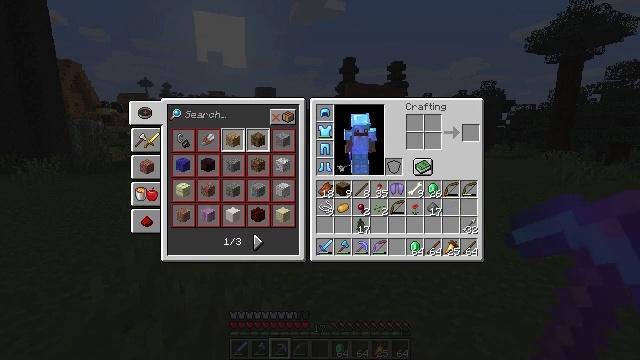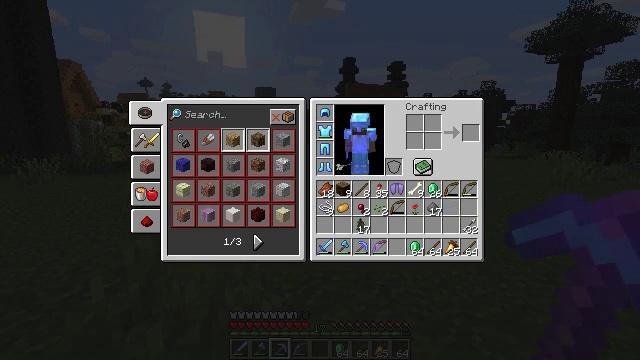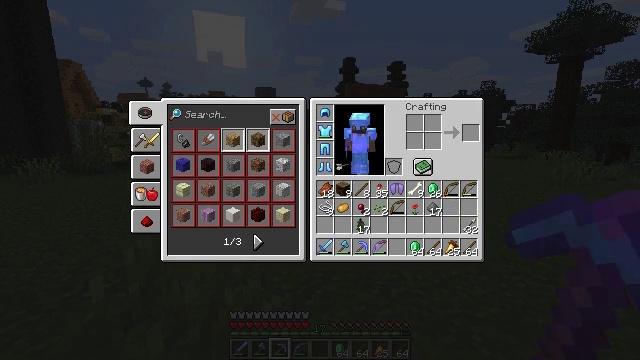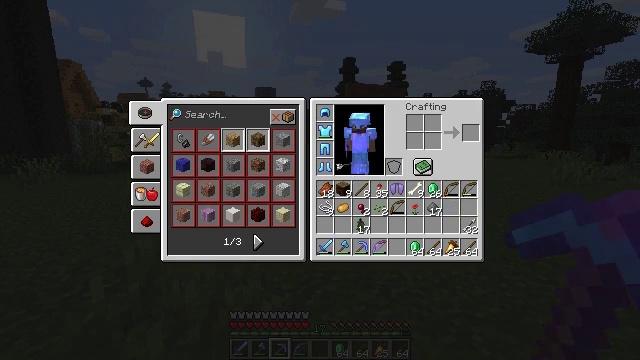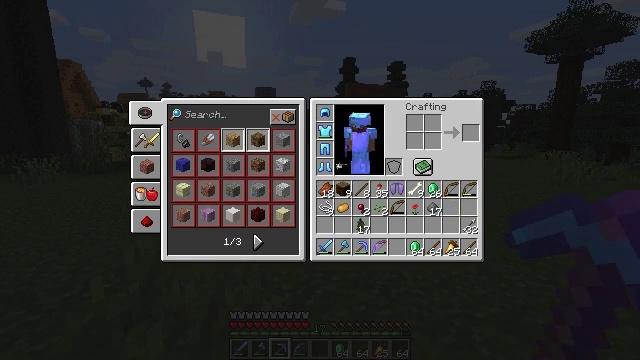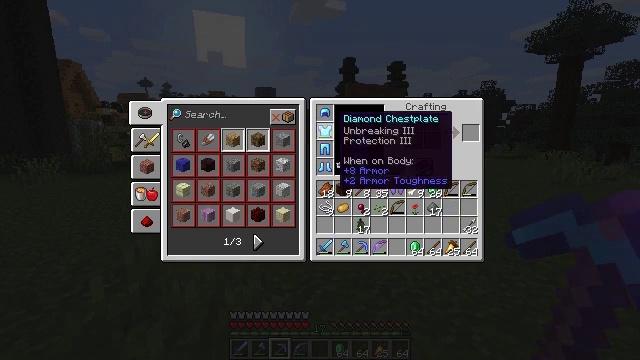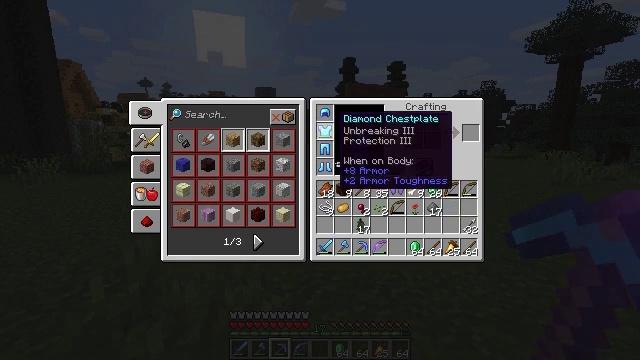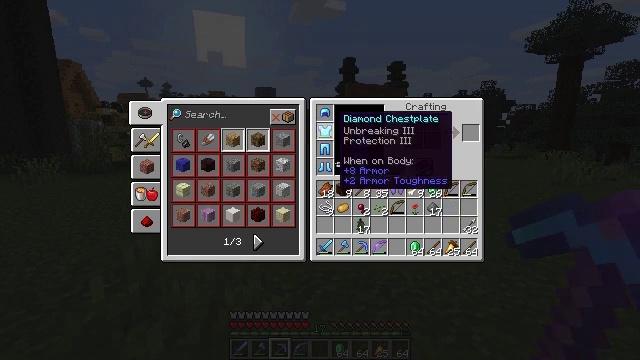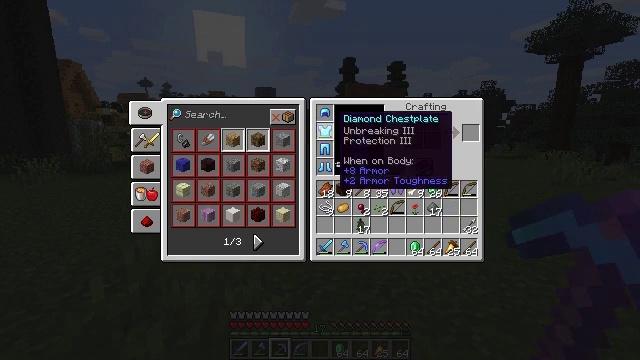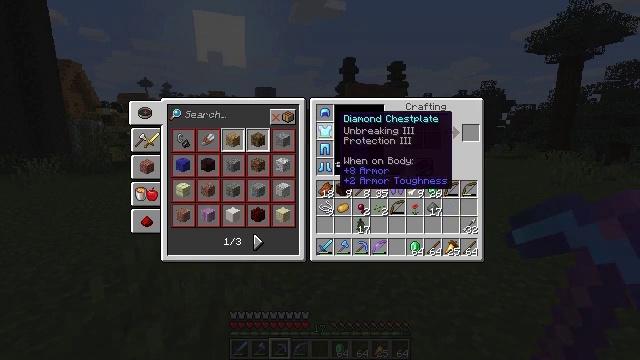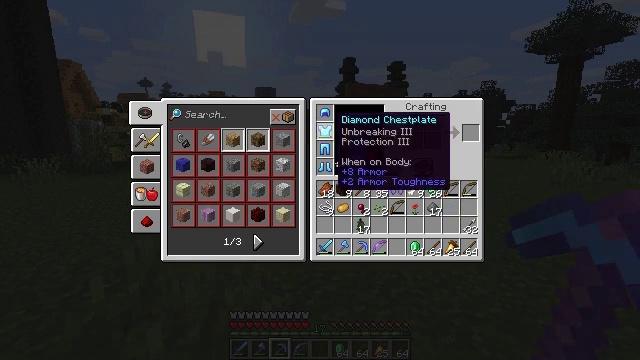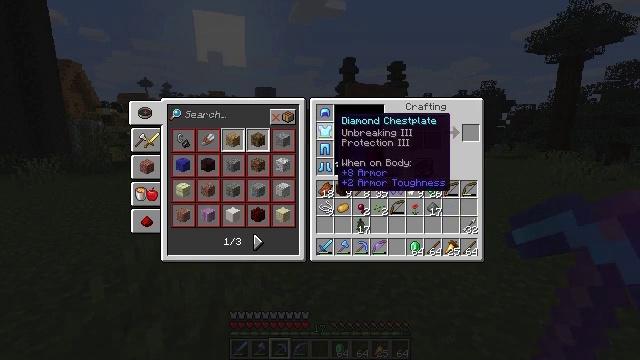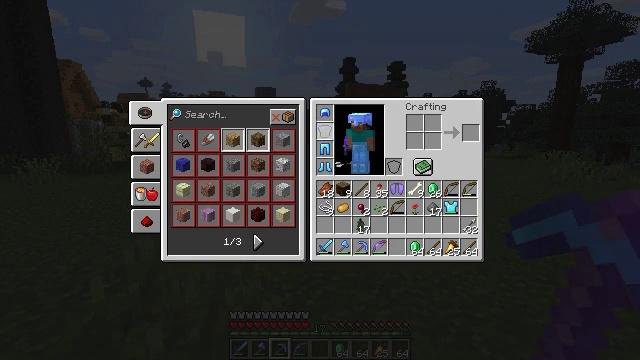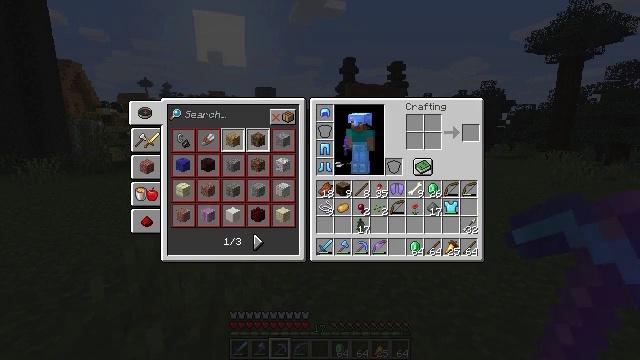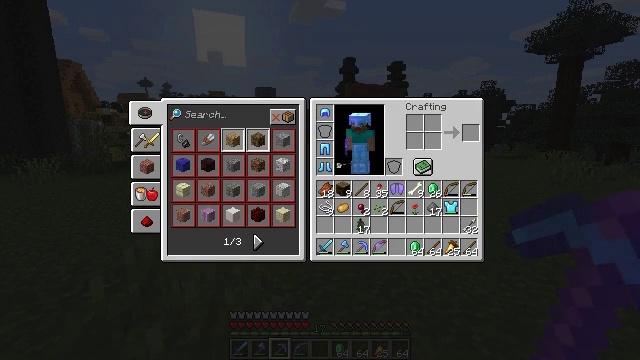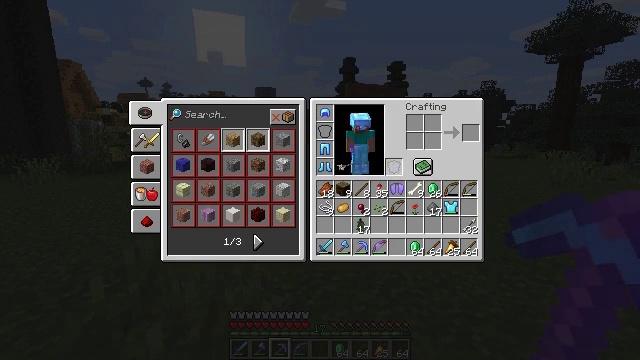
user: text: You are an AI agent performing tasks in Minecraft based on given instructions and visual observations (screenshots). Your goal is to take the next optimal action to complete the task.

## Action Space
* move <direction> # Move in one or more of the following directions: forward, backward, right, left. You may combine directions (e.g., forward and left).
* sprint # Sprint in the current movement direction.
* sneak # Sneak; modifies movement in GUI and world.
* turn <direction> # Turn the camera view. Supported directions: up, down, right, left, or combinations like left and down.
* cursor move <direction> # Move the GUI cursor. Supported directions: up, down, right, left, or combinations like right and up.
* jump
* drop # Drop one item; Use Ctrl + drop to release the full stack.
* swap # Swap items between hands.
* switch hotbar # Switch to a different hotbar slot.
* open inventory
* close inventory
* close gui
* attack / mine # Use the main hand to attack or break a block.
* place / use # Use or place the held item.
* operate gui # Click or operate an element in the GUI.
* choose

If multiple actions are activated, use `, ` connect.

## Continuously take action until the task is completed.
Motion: motion action
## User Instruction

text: Assemble a firework rocket with the required materials.
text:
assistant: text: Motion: sneak, cursor move up
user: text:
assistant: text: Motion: sneak
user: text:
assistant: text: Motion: sneak
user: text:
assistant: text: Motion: sneak, cursor move up
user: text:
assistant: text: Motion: sneak, cursor move up
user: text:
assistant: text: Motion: sneak
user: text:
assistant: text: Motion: sneak
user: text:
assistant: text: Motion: sneak
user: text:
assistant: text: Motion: sneak
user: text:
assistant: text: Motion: sneak
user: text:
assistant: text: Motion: sneak
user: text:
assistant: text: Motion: sneak, operate gui
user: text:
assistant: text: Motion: sneak, cursor move right, operate gui
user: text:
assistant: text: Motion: sneak, cursor move right and down
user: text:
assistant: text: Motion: sneak, cursor move right and down
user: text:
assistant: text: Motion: sneak, cursor move down
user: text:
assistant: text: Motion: sneak
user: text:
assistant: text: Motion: sneak
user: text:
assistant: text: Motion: sneak
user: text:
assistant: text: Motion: sneak
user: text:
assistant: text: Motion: sneak, operate gui
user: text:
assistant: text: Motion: sneak, operate gui
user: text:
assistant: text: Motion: sneak, operate gui
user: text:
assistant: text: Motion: sneak
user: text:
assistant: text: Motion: sneak, cursor move left
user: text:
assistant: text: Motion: sneak
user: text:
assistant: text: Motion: sneak
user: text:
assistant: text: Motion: sneak
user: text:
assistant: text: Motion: sneak
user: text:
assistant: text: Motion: sneak